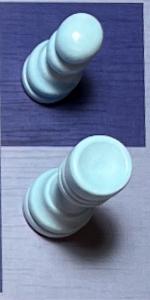
Label: Rook_White